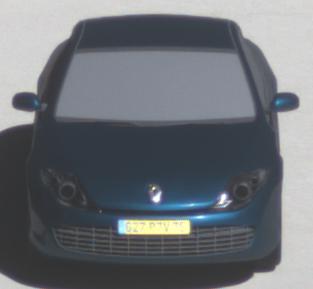
Make: Renault
Model: Laguna Coupé TCe 170
Detailed model: Laguna (III) Coupé
Model produced from: 2010/11
Model produced until: 2011/05
Doors: 2
Color: blue
Road condition: dry road
Daytime: midday
Contrast: high contrast